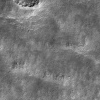
Atmospheric dust classification: not_dusty